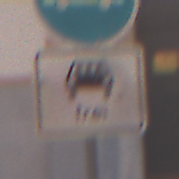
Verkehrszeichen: MehrfachbesetzePersonenkraftwagenFrei
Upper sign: Busssonderstreifen
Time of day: MorningAfternoon
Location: Outdoor (Urban)
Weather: PartlyCloudy
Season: NotSpecified
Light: Natural